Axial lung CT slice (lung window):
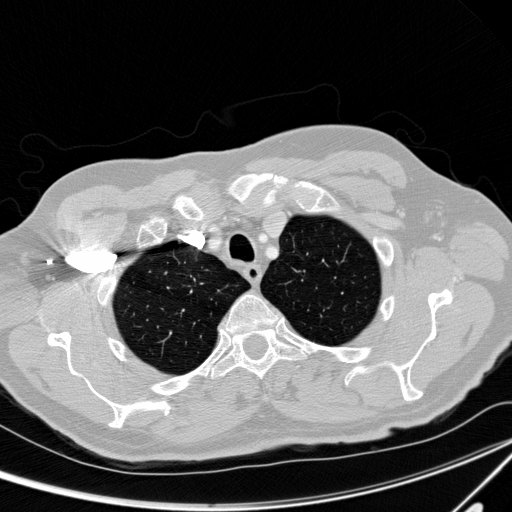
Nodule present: no